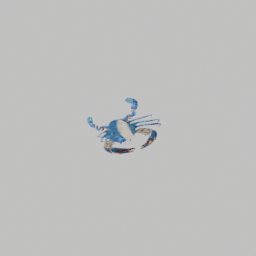
Label: animals